Field crop: tomato
Growth stage: 1
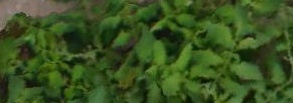
Species: tomato